Interaction volume radius: 5 \u00c5
Interaction volume height: 25 \u00c5
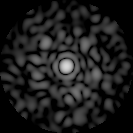
Disorder parameter: 0.8245